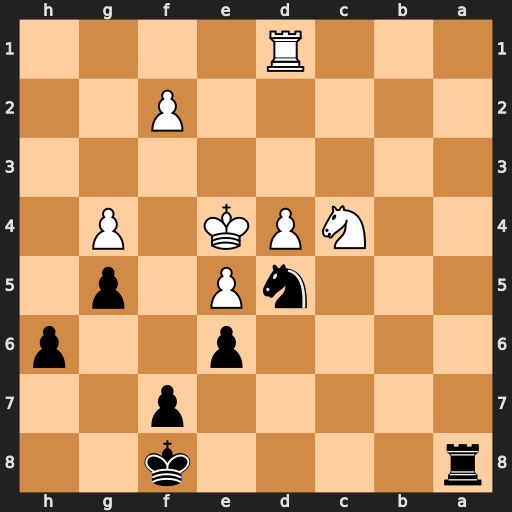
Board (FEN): r4k2/5p2/4p2p/3nP1p1/2NPK1P1/8/5P2/3R4
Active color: b
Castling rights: -
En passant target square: -
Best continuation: Nc3+ Kf3 Nxd1